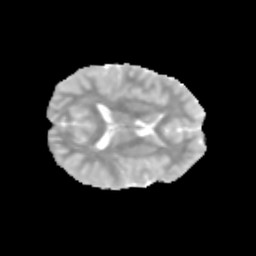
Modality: MD
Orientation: axial
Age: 10
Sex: male
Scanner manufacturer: siemens
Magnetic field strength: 3 T
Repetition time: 3.8 s
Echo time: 0.07 s